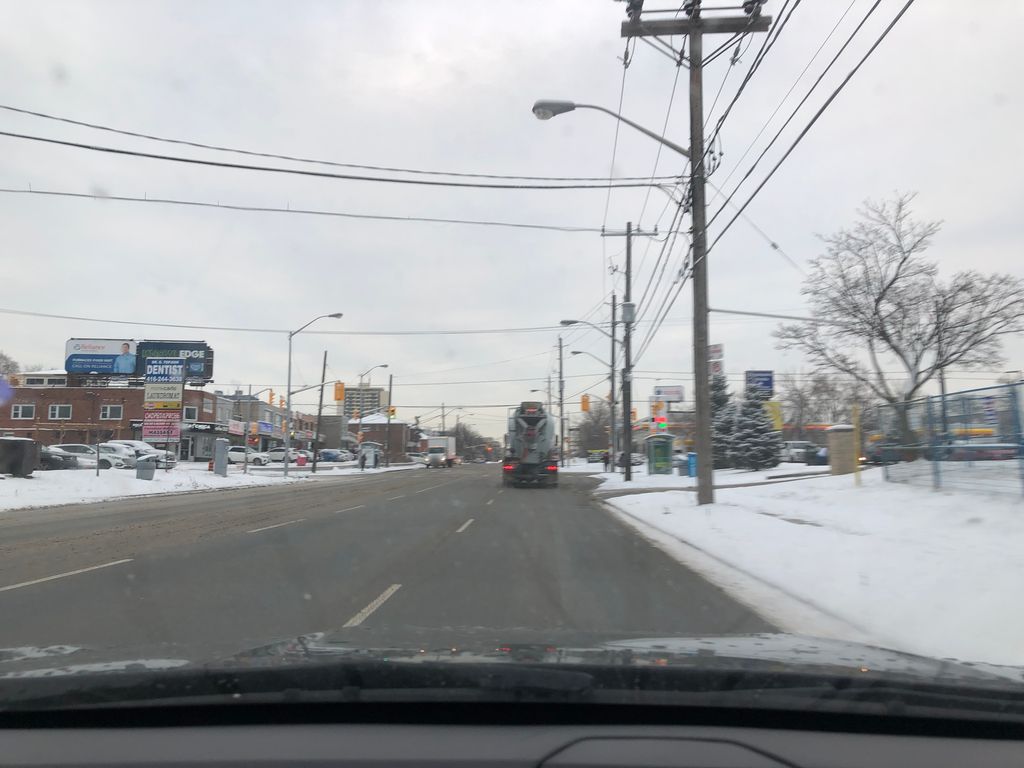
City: toronto